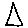
Label: triangle